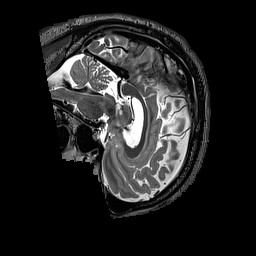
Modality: T2w
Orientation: sagittal
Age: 58
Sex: male
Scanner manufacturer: siemens
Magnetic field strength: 3 T
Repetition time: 3.2 s
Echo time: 0.567 s